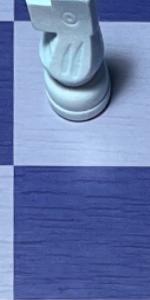
Label: Empty